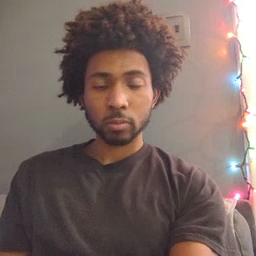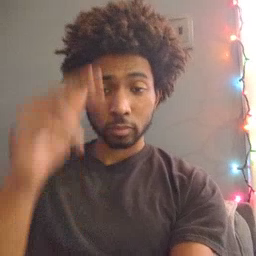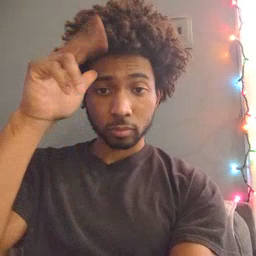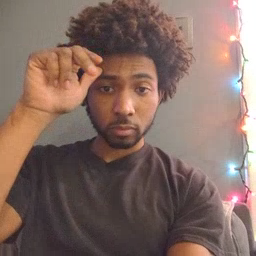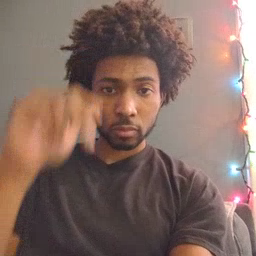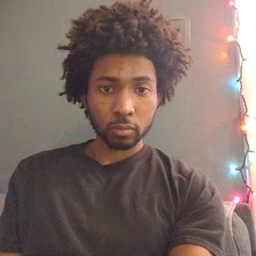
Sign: horse